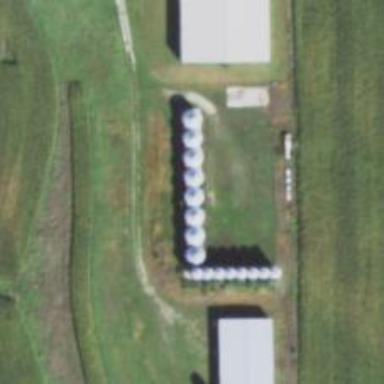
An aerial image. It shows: Silo.